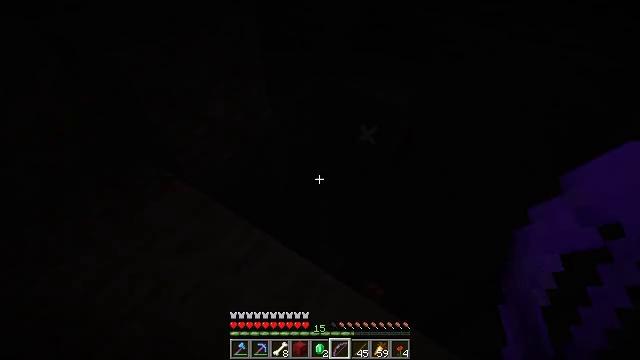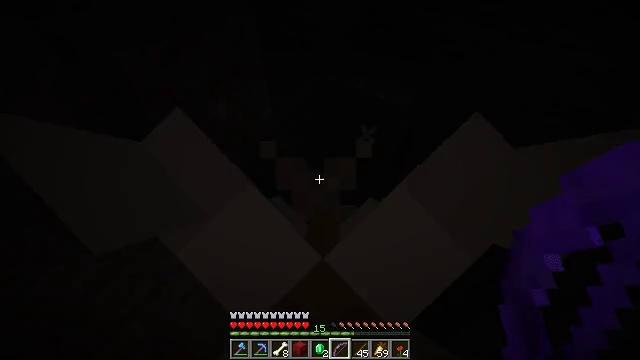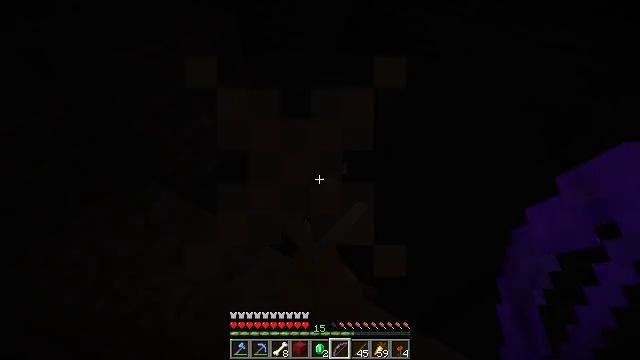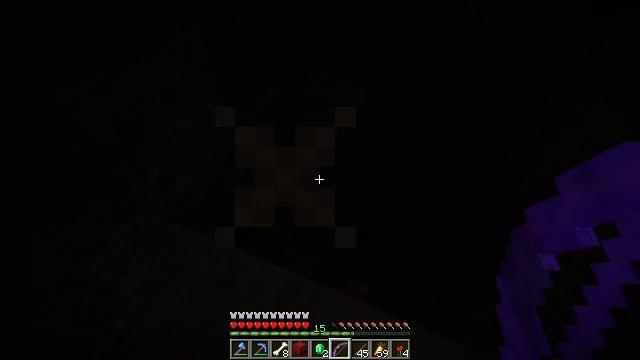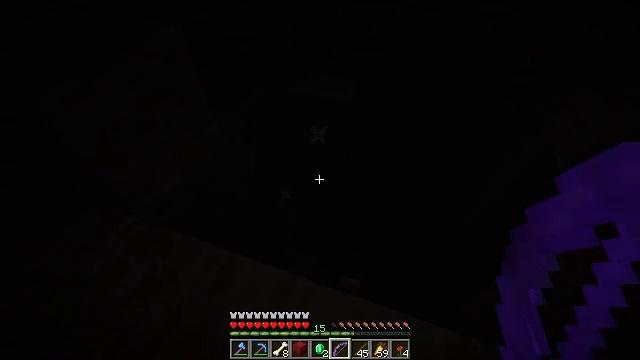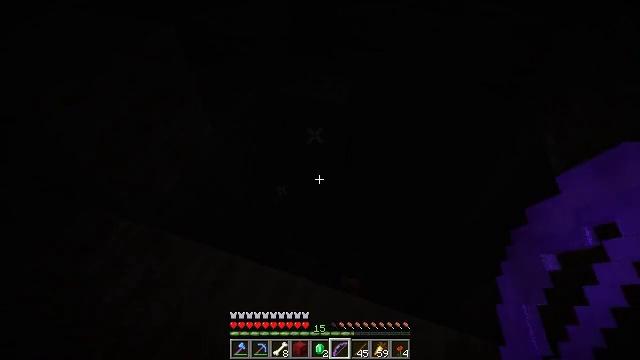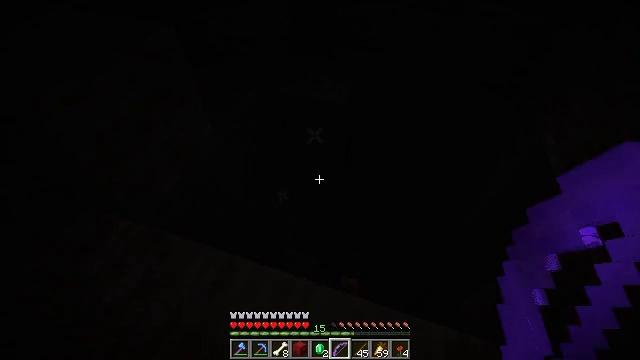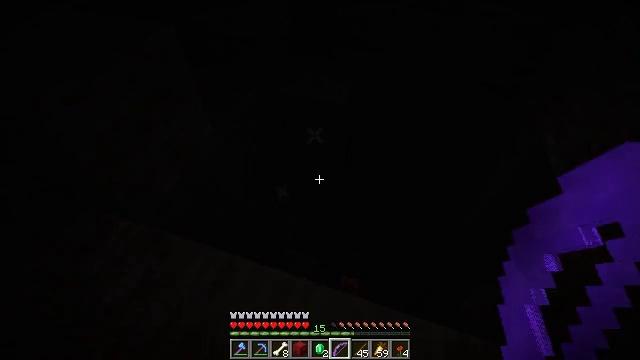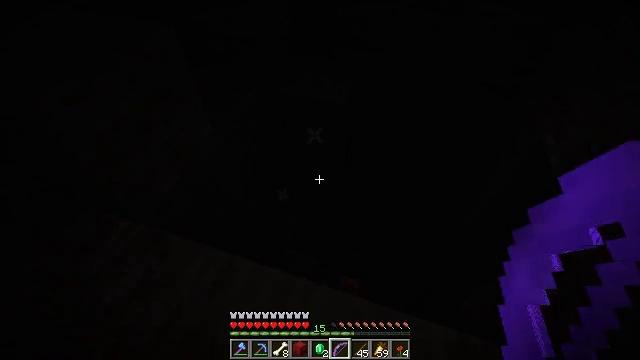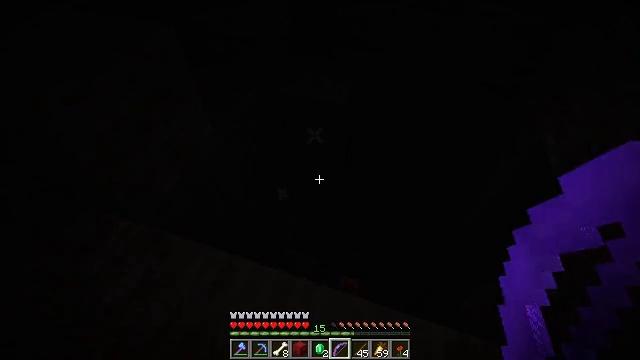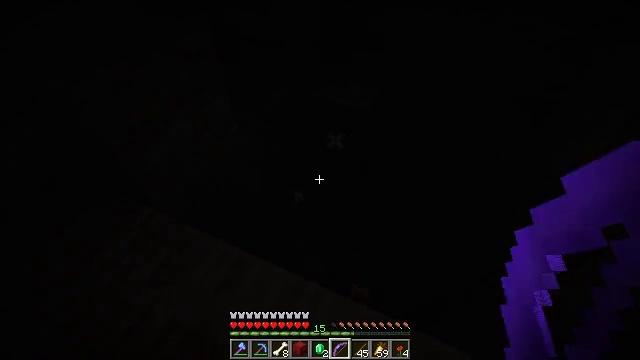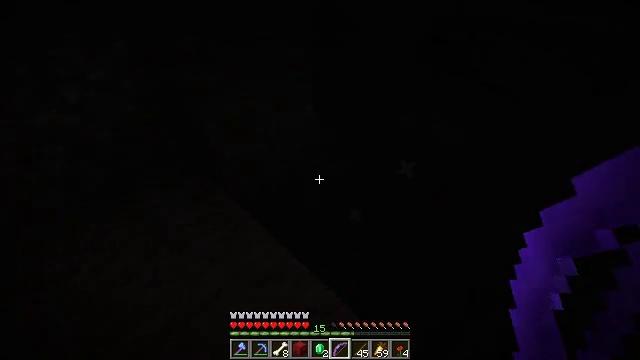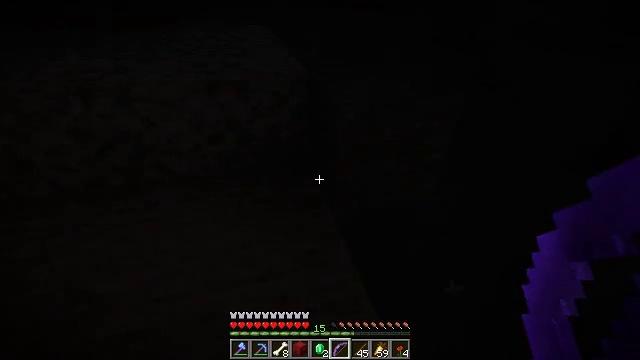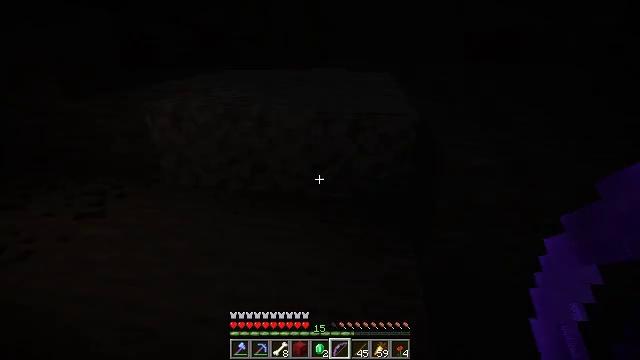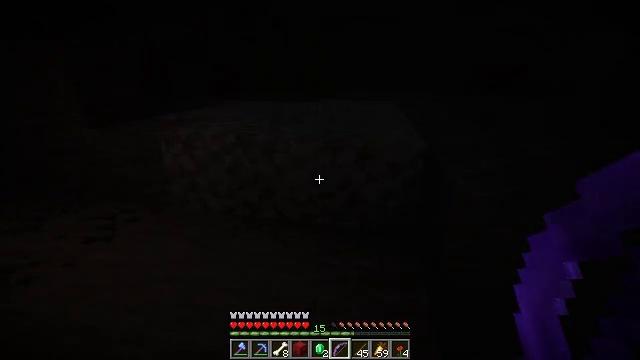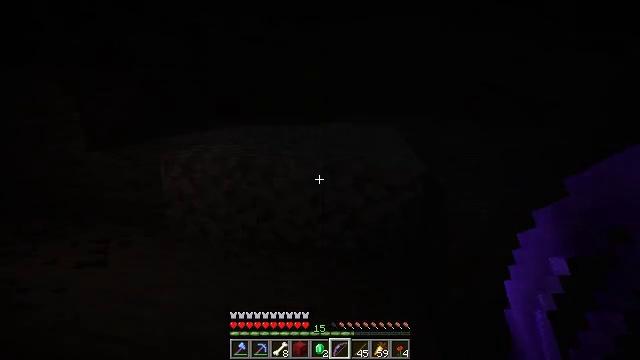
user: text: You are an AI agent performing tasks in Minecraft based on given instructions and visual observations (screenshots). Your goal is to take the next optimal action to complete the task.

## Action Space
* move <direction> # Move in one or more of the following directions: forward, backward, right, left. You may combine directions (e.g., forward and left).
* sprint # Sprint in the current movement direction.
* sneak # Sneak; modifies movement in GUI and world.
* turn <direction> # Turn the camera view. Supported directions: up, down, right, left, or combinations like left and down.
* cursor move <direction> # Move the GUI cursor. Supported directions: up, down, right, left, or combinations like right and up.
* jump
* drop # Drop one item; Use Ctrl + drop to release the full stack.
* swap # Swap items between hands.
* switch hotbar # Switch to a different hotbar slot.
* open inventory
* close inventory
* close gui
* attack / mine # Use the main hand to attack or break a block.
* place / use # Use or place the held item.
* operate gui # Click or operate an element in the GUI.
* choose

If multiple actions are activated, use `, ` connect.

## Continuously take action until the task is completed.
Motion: motion action
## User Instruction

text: Break the dirt block.
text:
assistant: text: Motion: no_op
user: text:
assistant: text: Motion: turn right
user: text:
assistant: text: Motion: turn right
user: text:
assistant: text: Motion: turn right
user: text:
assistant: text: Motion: turn right
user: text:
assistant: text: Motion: no_op
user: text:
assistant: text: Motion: no_op
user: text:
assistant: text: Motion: no_op
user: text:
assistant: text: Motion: no_op
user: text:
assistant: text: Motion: turn left and up
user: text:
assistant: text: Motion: turn left and up
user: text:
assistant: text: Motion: turn left and up
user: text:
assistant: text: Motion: turn left and up
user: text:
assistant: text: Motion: turn left and up
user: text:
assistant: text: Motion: turn up
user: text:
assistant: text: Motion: move forward, turn up
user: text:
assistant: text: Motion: move forward, turn up
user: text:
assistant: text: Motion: move forward, turn up
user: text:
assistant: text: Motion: move forward
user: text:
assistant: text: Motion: move forward
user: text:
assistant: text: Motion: move forward, sprint
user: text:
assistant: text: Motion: move forward, sprint
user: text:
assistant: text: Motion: move forward, sprint, turn up
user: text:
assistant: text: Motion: move forward, sprint, turn up
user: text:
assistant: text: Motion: move forward, sprint, turn left and up, jump
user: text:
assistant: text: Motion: move forward, sprint, turn left, jump
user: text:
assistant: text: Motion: move forward, sprint, turn left, jump
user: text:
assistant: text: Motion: move forward, sprint, turn left, jump
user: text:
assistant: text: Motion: move forward, turn left and down
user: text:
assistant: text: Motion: move forward, turn left